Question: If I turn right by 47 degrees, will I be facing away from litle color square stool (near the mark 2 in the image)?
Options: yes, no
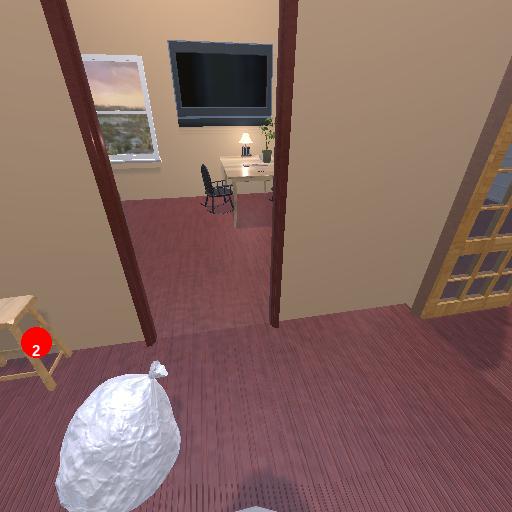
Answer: yes